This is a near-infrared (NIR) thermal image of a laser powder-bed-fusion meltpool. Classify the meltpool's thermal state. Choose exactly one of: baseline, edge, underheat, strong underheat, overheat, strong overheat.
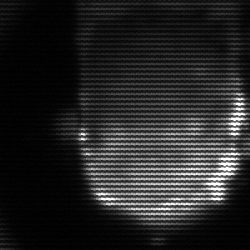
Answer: baseline